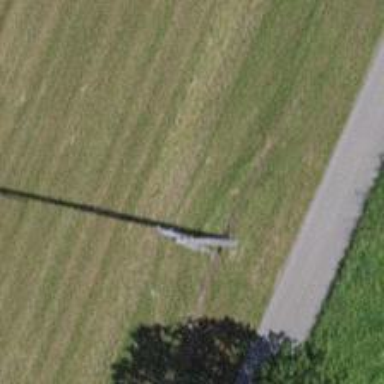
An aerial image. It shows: Concrete power pole.